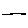
Label: line